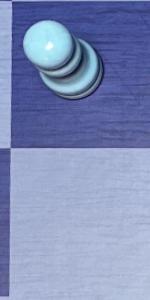
Label: Empty